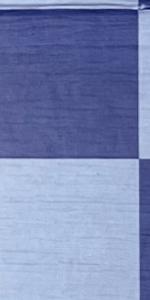
Label: Empty